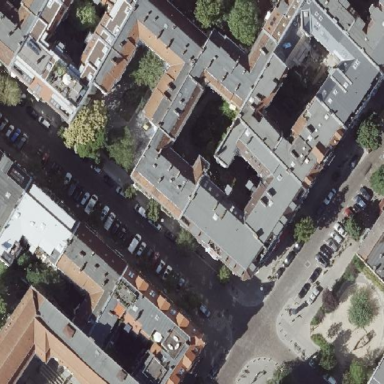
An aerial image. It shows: Grey apartments building with red gambrel roof made of roof tiles.